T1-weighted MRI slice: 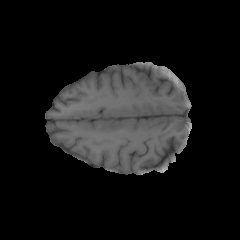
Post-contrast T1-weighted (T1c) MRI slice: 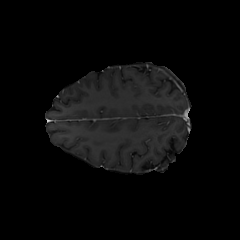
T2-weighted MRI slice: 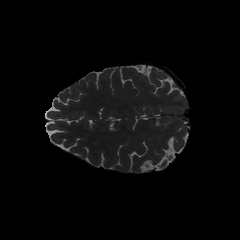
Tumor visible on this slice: no